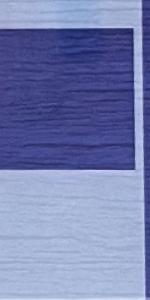
Label: Empty